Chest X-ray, PA view. Patient: 65 years old, sex F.
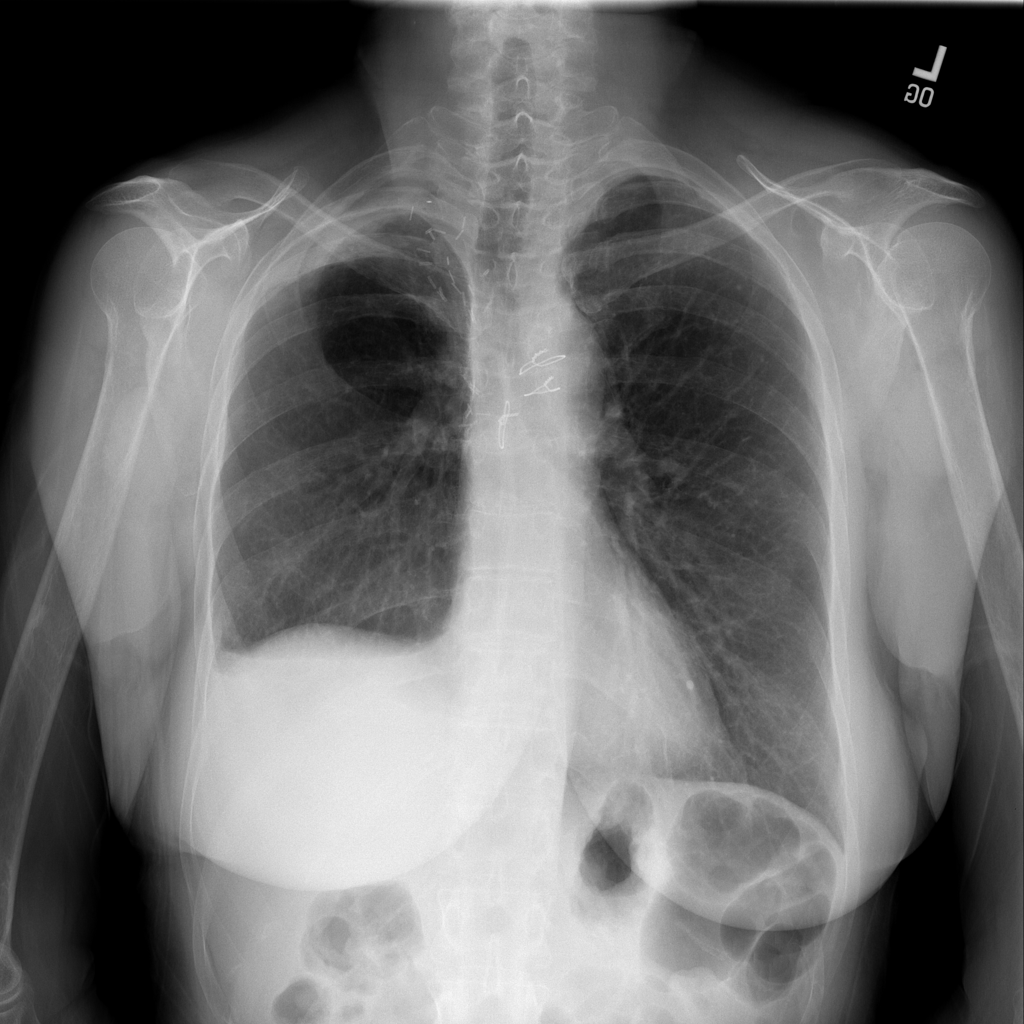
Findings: Infiltration